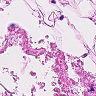
Metastatic tissue present: no